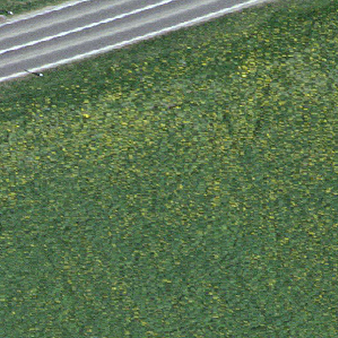
Label: other